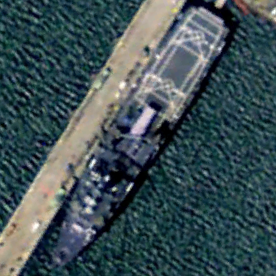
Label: combat